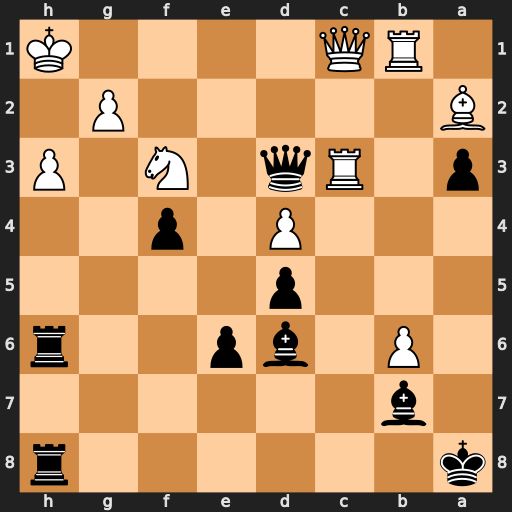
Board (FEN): k6r/1b6/1P1bp2r/3p4/3P1p2/p1Rq1N1P/B5P1/1RQ4K
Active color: b
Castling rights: -
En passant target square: -
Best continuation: Rxh3+ gxh3 Rxh3+